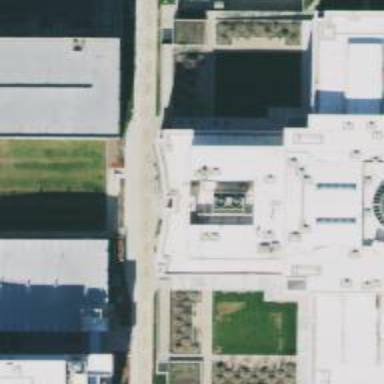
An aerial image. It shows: Courthouse building.